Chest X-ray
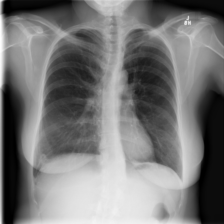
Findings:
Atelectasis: negative
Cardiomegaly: negative
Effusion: negative
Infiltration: negative
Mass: negative
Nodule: negative
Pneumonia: negative
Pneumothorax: negative
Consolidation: negative
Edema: negative
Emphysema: negative
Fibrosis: negative
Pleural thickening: negative
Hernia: negative